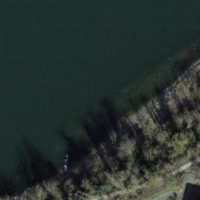
EUNIS habitat code: 15
Species observed at this site:
Chroicocephalus ridibundus
Ficaria verna